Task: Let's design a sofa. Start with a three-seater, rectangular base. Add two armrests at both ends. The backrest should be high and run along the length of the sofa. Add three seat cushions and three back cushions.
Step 470:
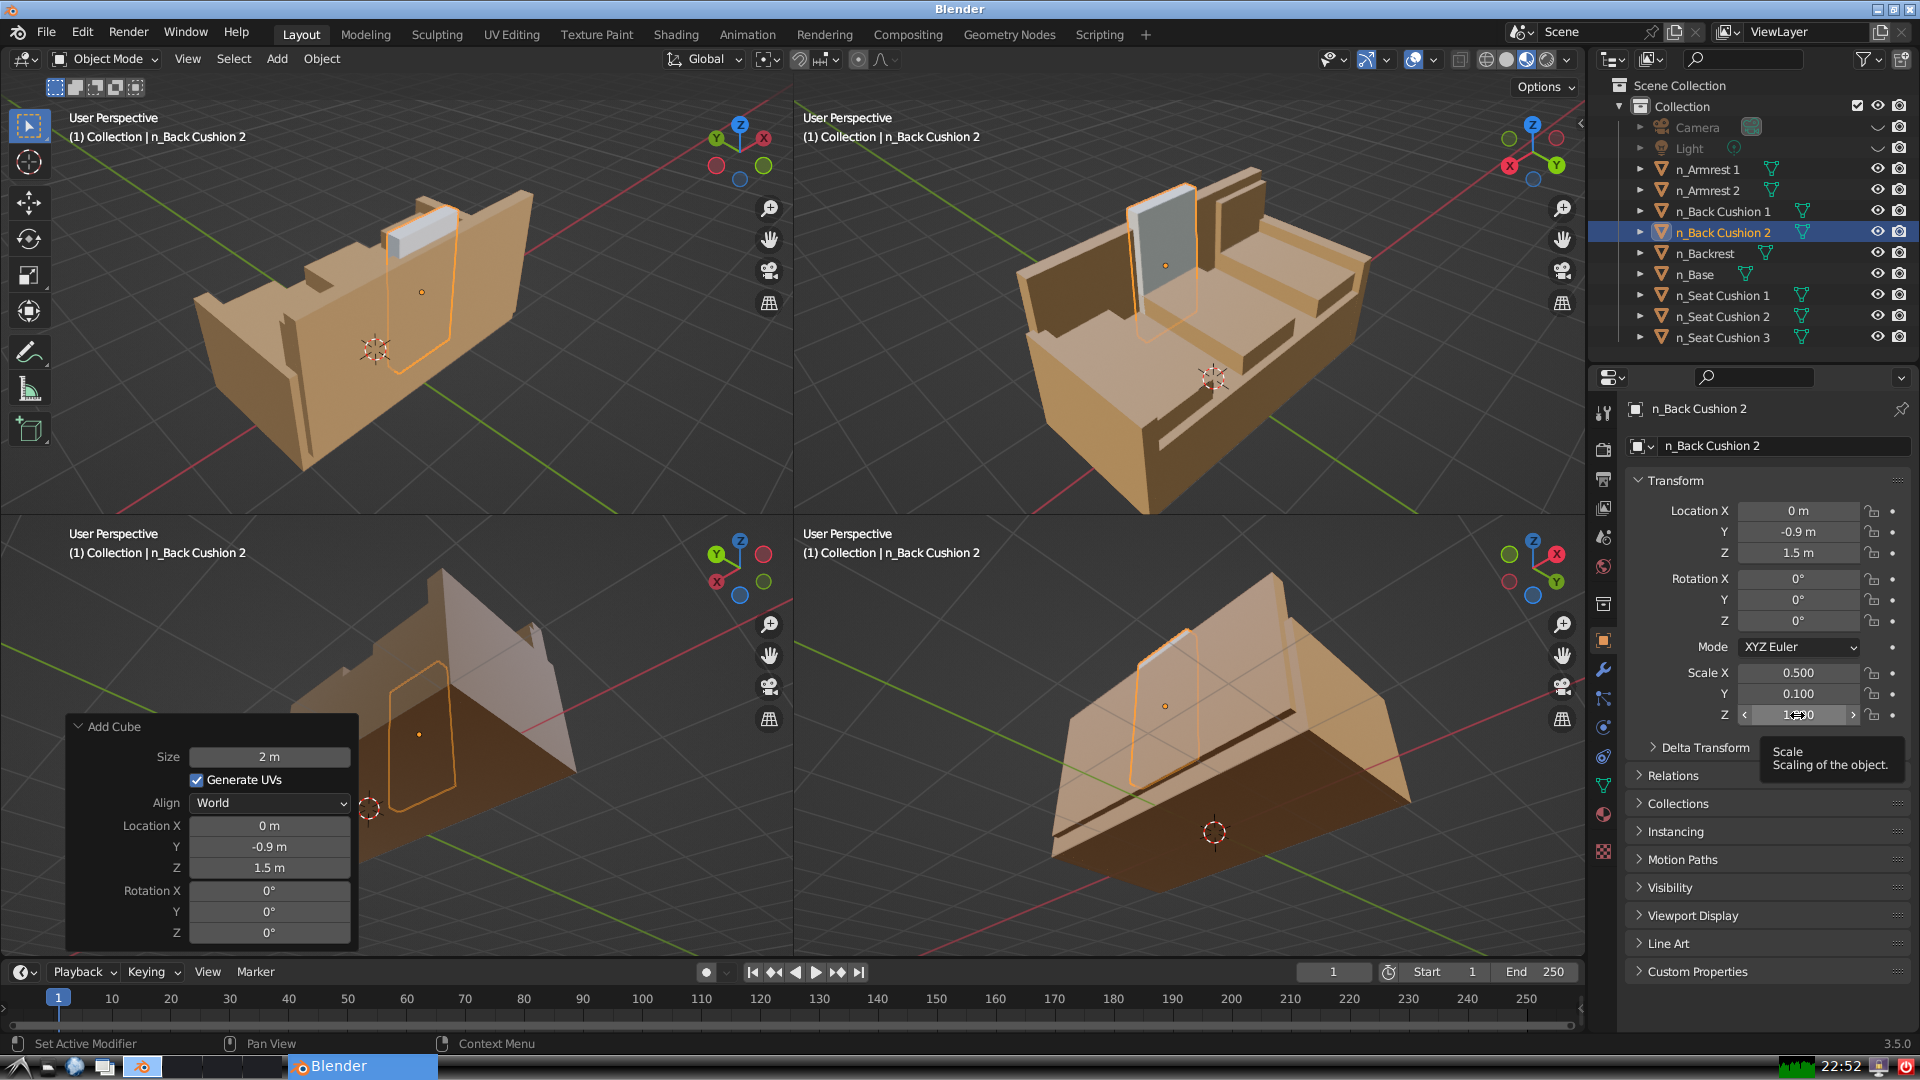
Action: click: no